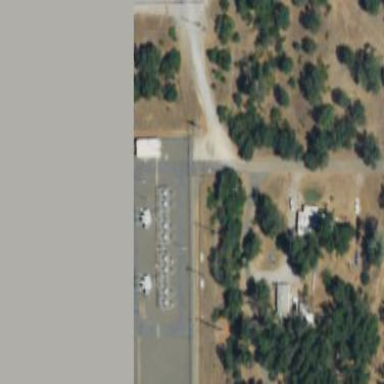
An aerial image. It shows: Outdoor power substation.